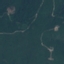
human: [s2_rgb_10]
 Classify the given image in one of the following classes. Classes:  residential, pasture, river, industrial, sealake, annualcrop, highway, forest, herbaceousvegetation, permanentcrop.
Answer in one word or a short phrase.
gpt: Forest